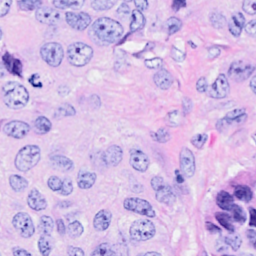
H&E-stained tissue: Breast